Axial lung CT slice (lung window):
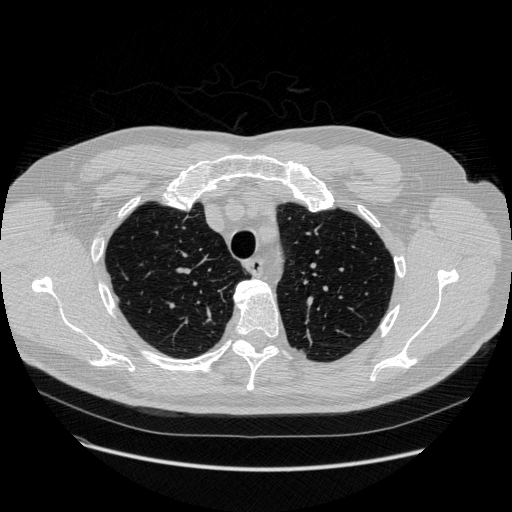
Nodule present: no